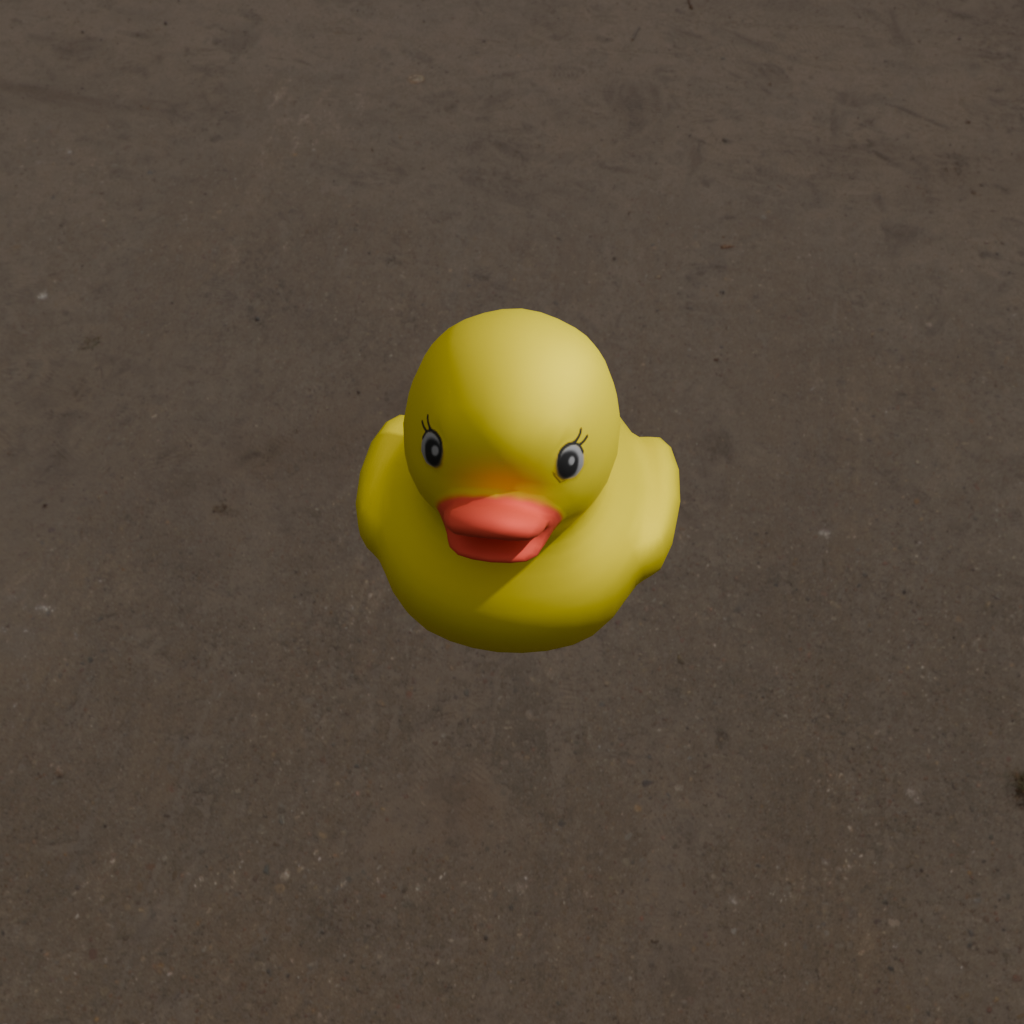
an image of a yellow rubber duck seen from <front_top> in a lakeside with a cloudy sky surrounded by greenery and dirt paths.